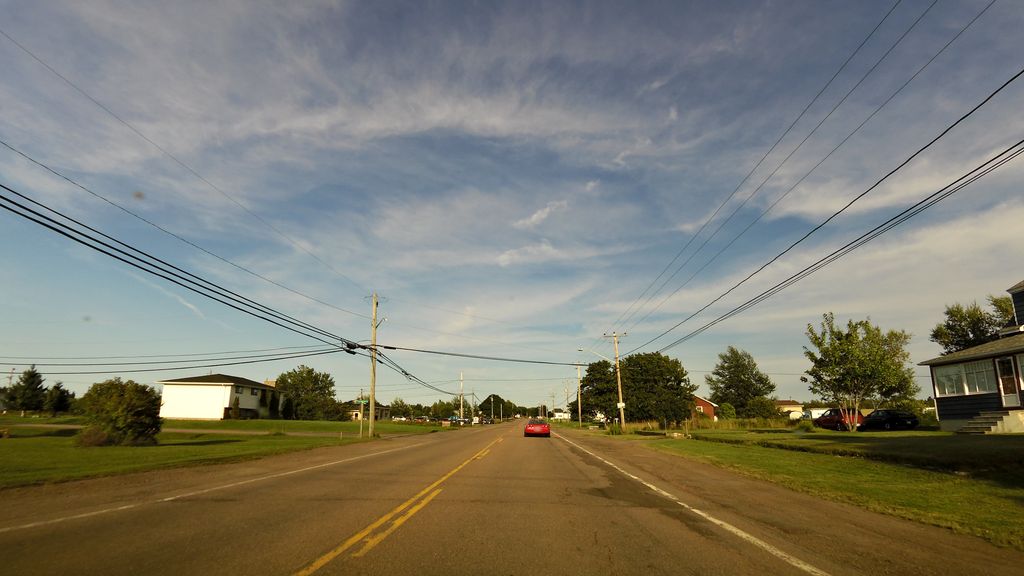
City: charlottetown